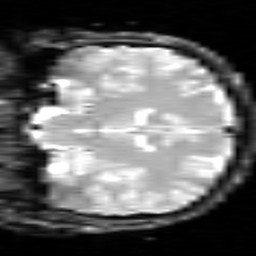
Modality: inplaneT2
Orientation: coronal
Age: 31
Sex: female